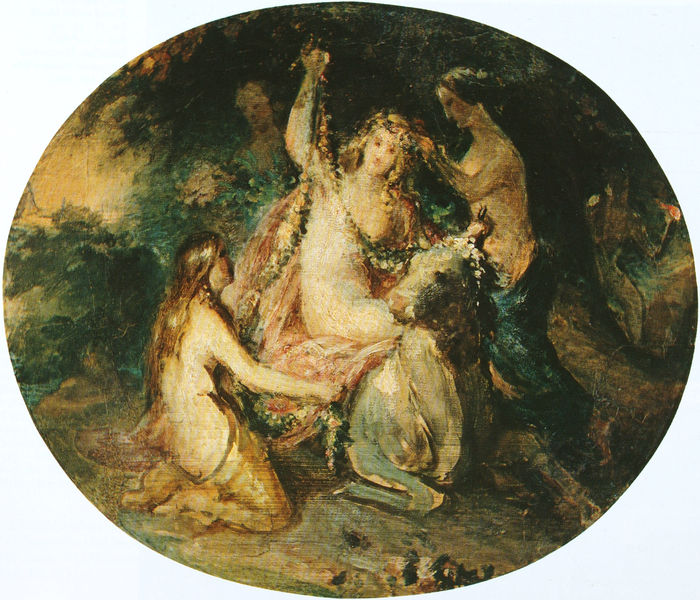
Titel: Europa wird geschmückt
Künstler: Eduard von Heuss
Standort: München
Institution: Neue Pinakothek
Schlagwörter: akt, baum, blau, dunkel, feuer, gemälde, hand, haut, himmel, mann, nackt, schatten, umhang, bäume, frauen, gelb, grün, landschaft, mädchen, sitzen, blume, blumen, braun, brust, busen, frankreich, frau, frisur, haar, hell, hintergrund, kleider, licht, rücken, schmuck, schwarz, ölbild, blüten, park, rosen, rot, tier, tuch, blond, arm, arme, augen, barock, diener, haarschmuck, lang, bild, öl, baumstamm, natur, büsche, gebüsch, boden, gewand, haare, lange haare, sitzend, stoffe, tücher, decke, girlande, pflanzen, brünett, rokoko, rosa, schultern, wald, zart, kreis, oval, pferd, reiter, rund, tondo, garten, reiten, reiterin, sattel, brüste, zöpfe, kuh, rast, romantik, zopf, floral, halbnackt, knie, liegend, oberkörper, fleisch, flechten, fuss, raub, ketten, knien, haarkranz, allegorie, kranz, flora, damensitz, girlanden, kontraste, biedermeier, hirsch, nymphen, blütenkranz, blumengirlande, blon, reigen, kämmen, stier, neckt, dienerinnen, fackel, feen, helfen, europa, satteldecke, hautfarben, weiblichkeit, paarhufer, blumengirlanden, gemäde, marees, nraun, raub der europa, rosafarben, schattne, schmücken, shcmuck, wallend, blumenketten, pakt, leicht bekleidet